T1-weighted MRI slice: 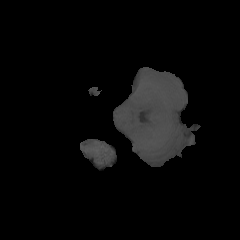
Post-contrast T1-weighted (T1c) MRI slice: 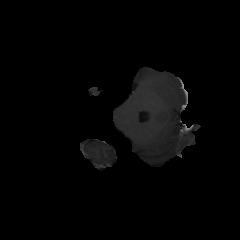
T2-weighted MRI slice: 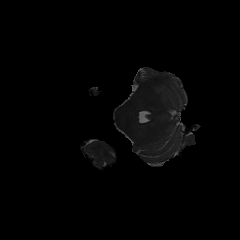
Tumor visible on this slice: no